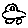
Label: car